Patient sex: F
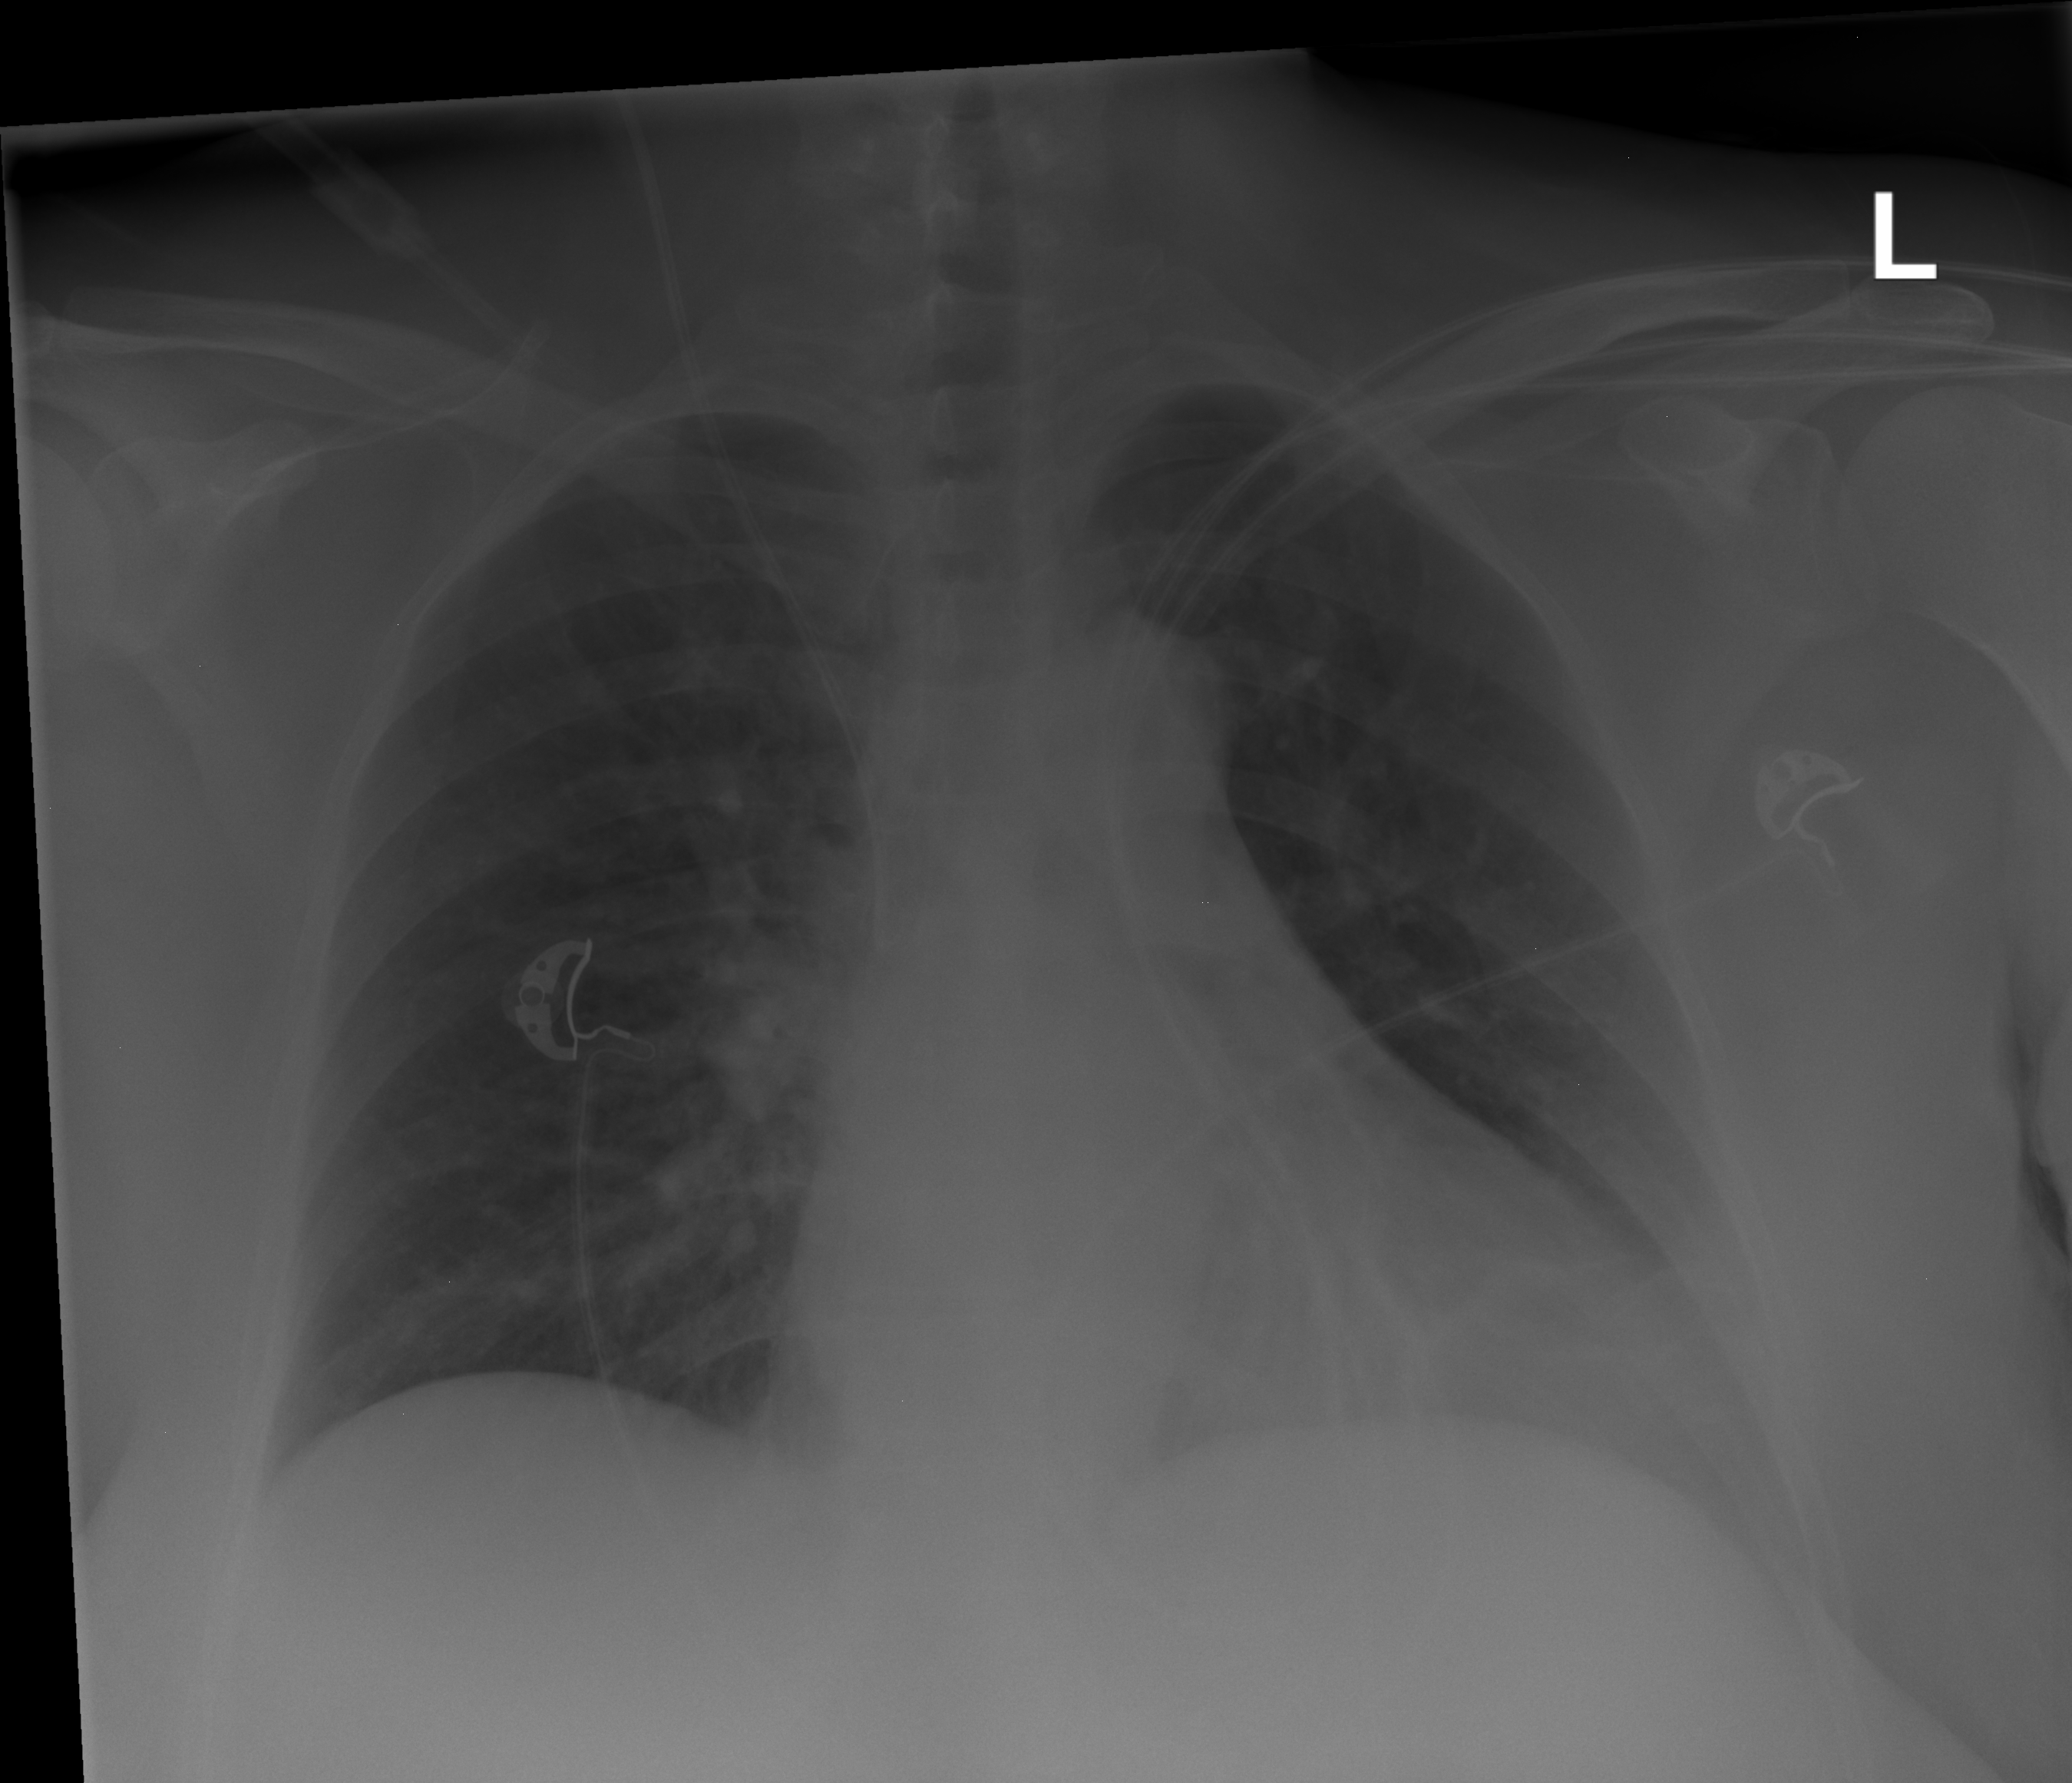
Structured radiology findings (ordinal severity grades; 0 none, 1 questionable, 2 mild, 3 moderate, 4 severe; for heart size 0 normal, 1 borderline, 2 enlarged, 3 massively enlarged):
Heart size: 0
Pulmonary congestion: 0
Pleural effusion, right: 0
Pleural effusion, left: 0
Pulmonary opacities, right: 0
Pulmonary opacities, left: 0
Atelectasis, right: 0
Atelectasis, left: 2